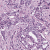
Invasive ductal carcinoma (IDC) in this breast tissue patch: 1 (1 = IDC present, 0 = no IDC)